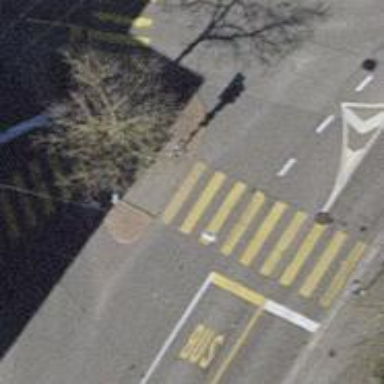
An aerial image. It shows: Zebra crossing on the road.